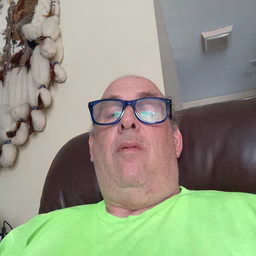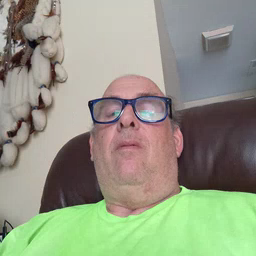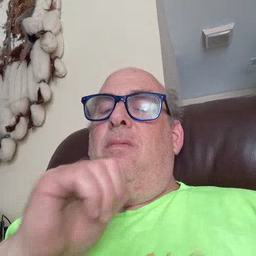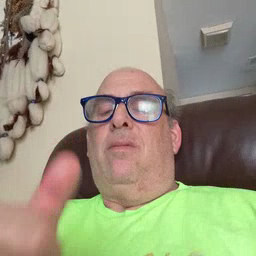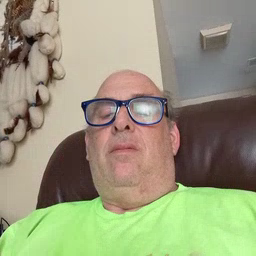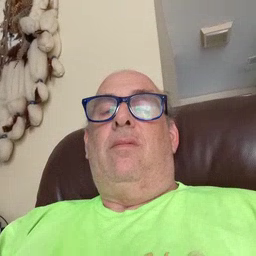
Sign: not